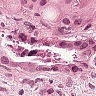
Metastatic tissue present: yes